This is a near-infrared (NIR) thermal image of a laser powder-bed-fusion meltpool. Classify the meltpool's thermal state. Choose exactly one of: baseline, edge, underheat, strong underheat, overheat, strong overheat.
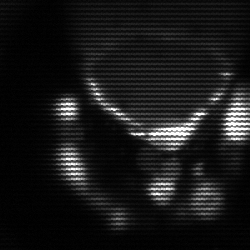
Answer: edge